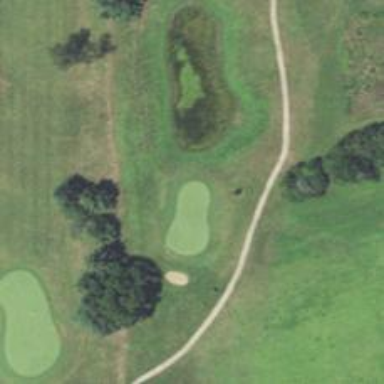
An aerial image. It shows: Golf hole.